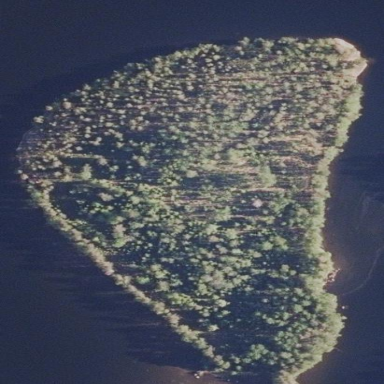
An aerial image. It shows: Island covered with woodland.